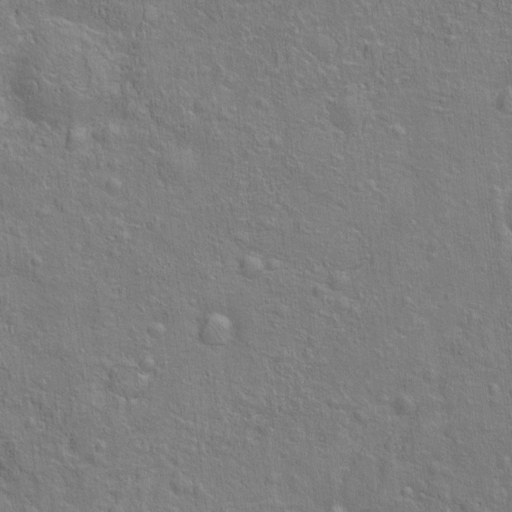
Classes present: Background